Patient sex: M
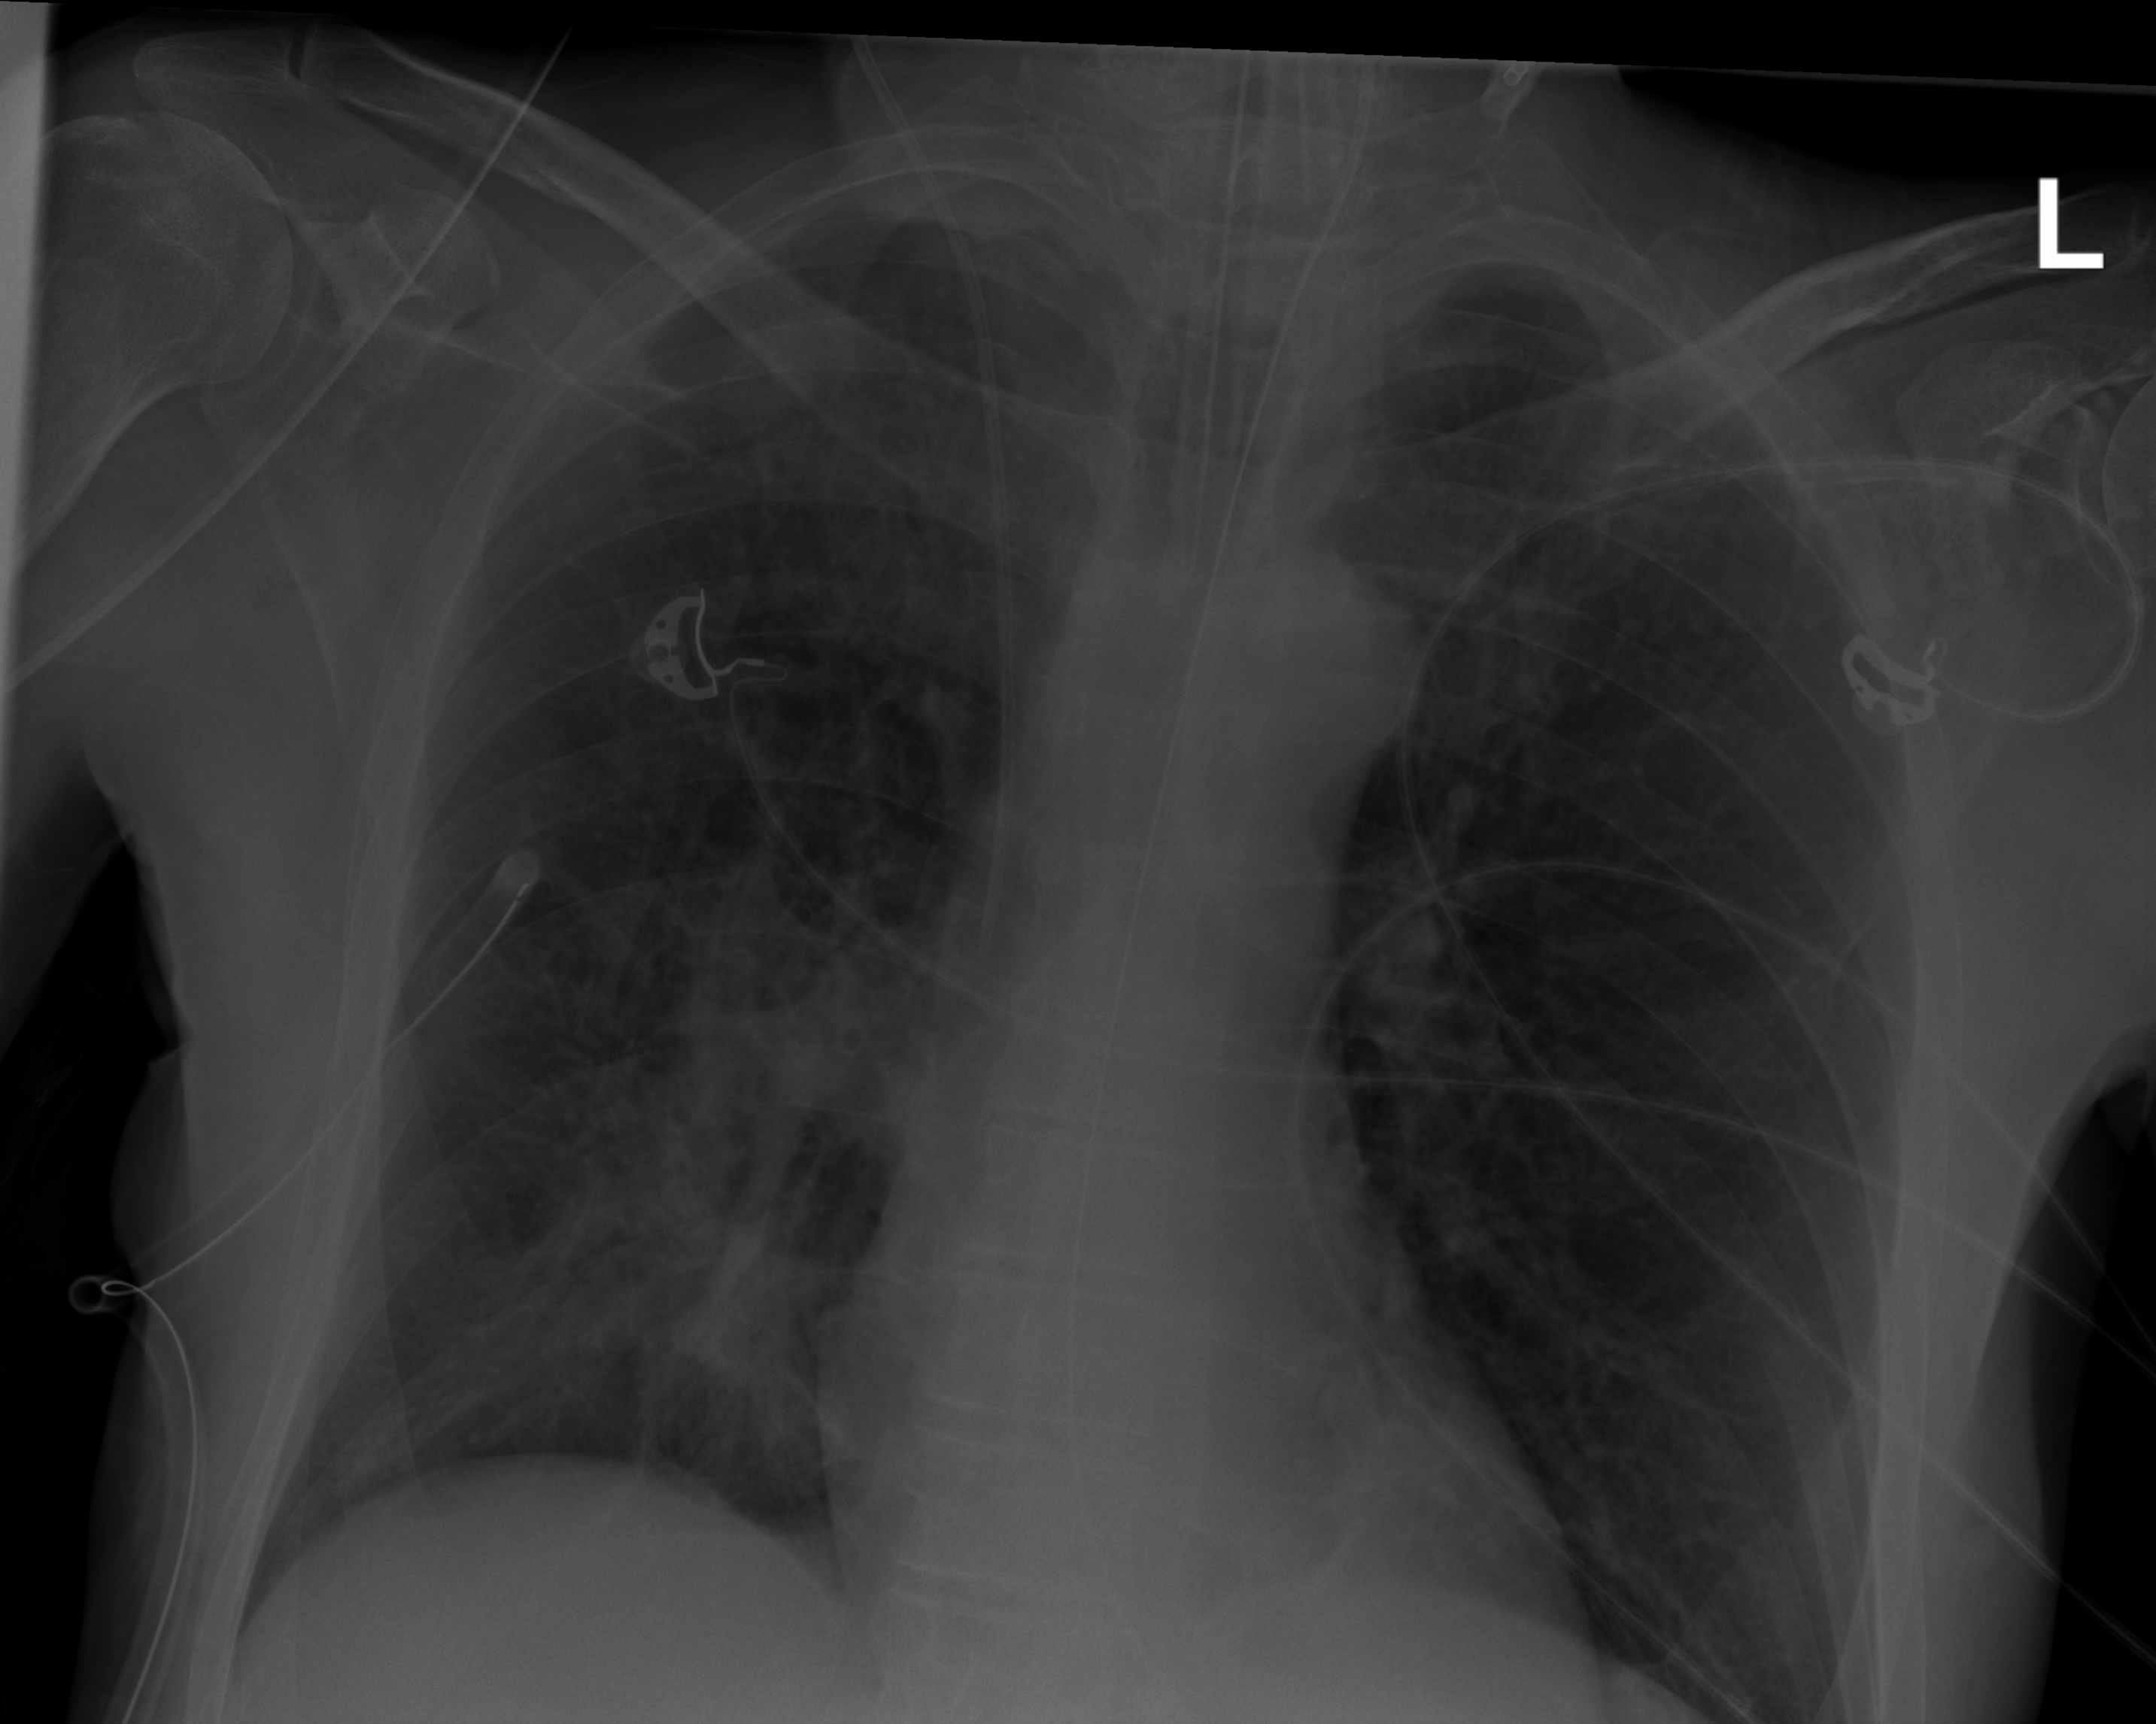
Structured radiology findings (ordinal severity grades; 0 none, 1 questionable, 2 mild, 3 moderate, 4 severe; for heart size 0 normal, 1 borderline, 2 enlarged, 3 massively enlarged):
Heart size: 2
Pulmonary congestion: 0
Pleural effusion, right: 0
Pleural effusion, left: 0
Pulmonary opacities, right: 2
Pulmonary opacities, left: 0
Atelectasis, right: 2
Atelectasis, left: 0